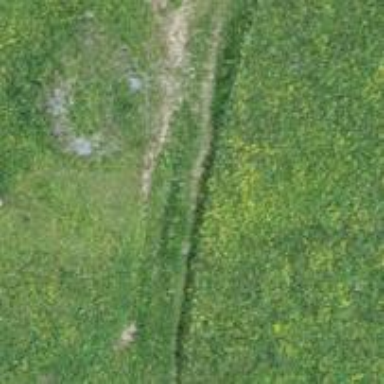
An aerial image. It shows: Unpaved path.